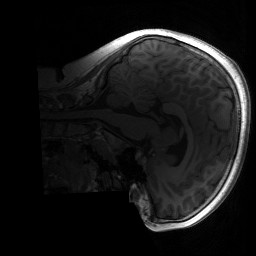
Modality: T1w
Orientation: sagittal
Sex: male
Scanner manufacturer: siemens
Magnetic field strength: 3 T
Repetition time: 1.9 s
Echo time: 0.00243 s